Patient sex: F
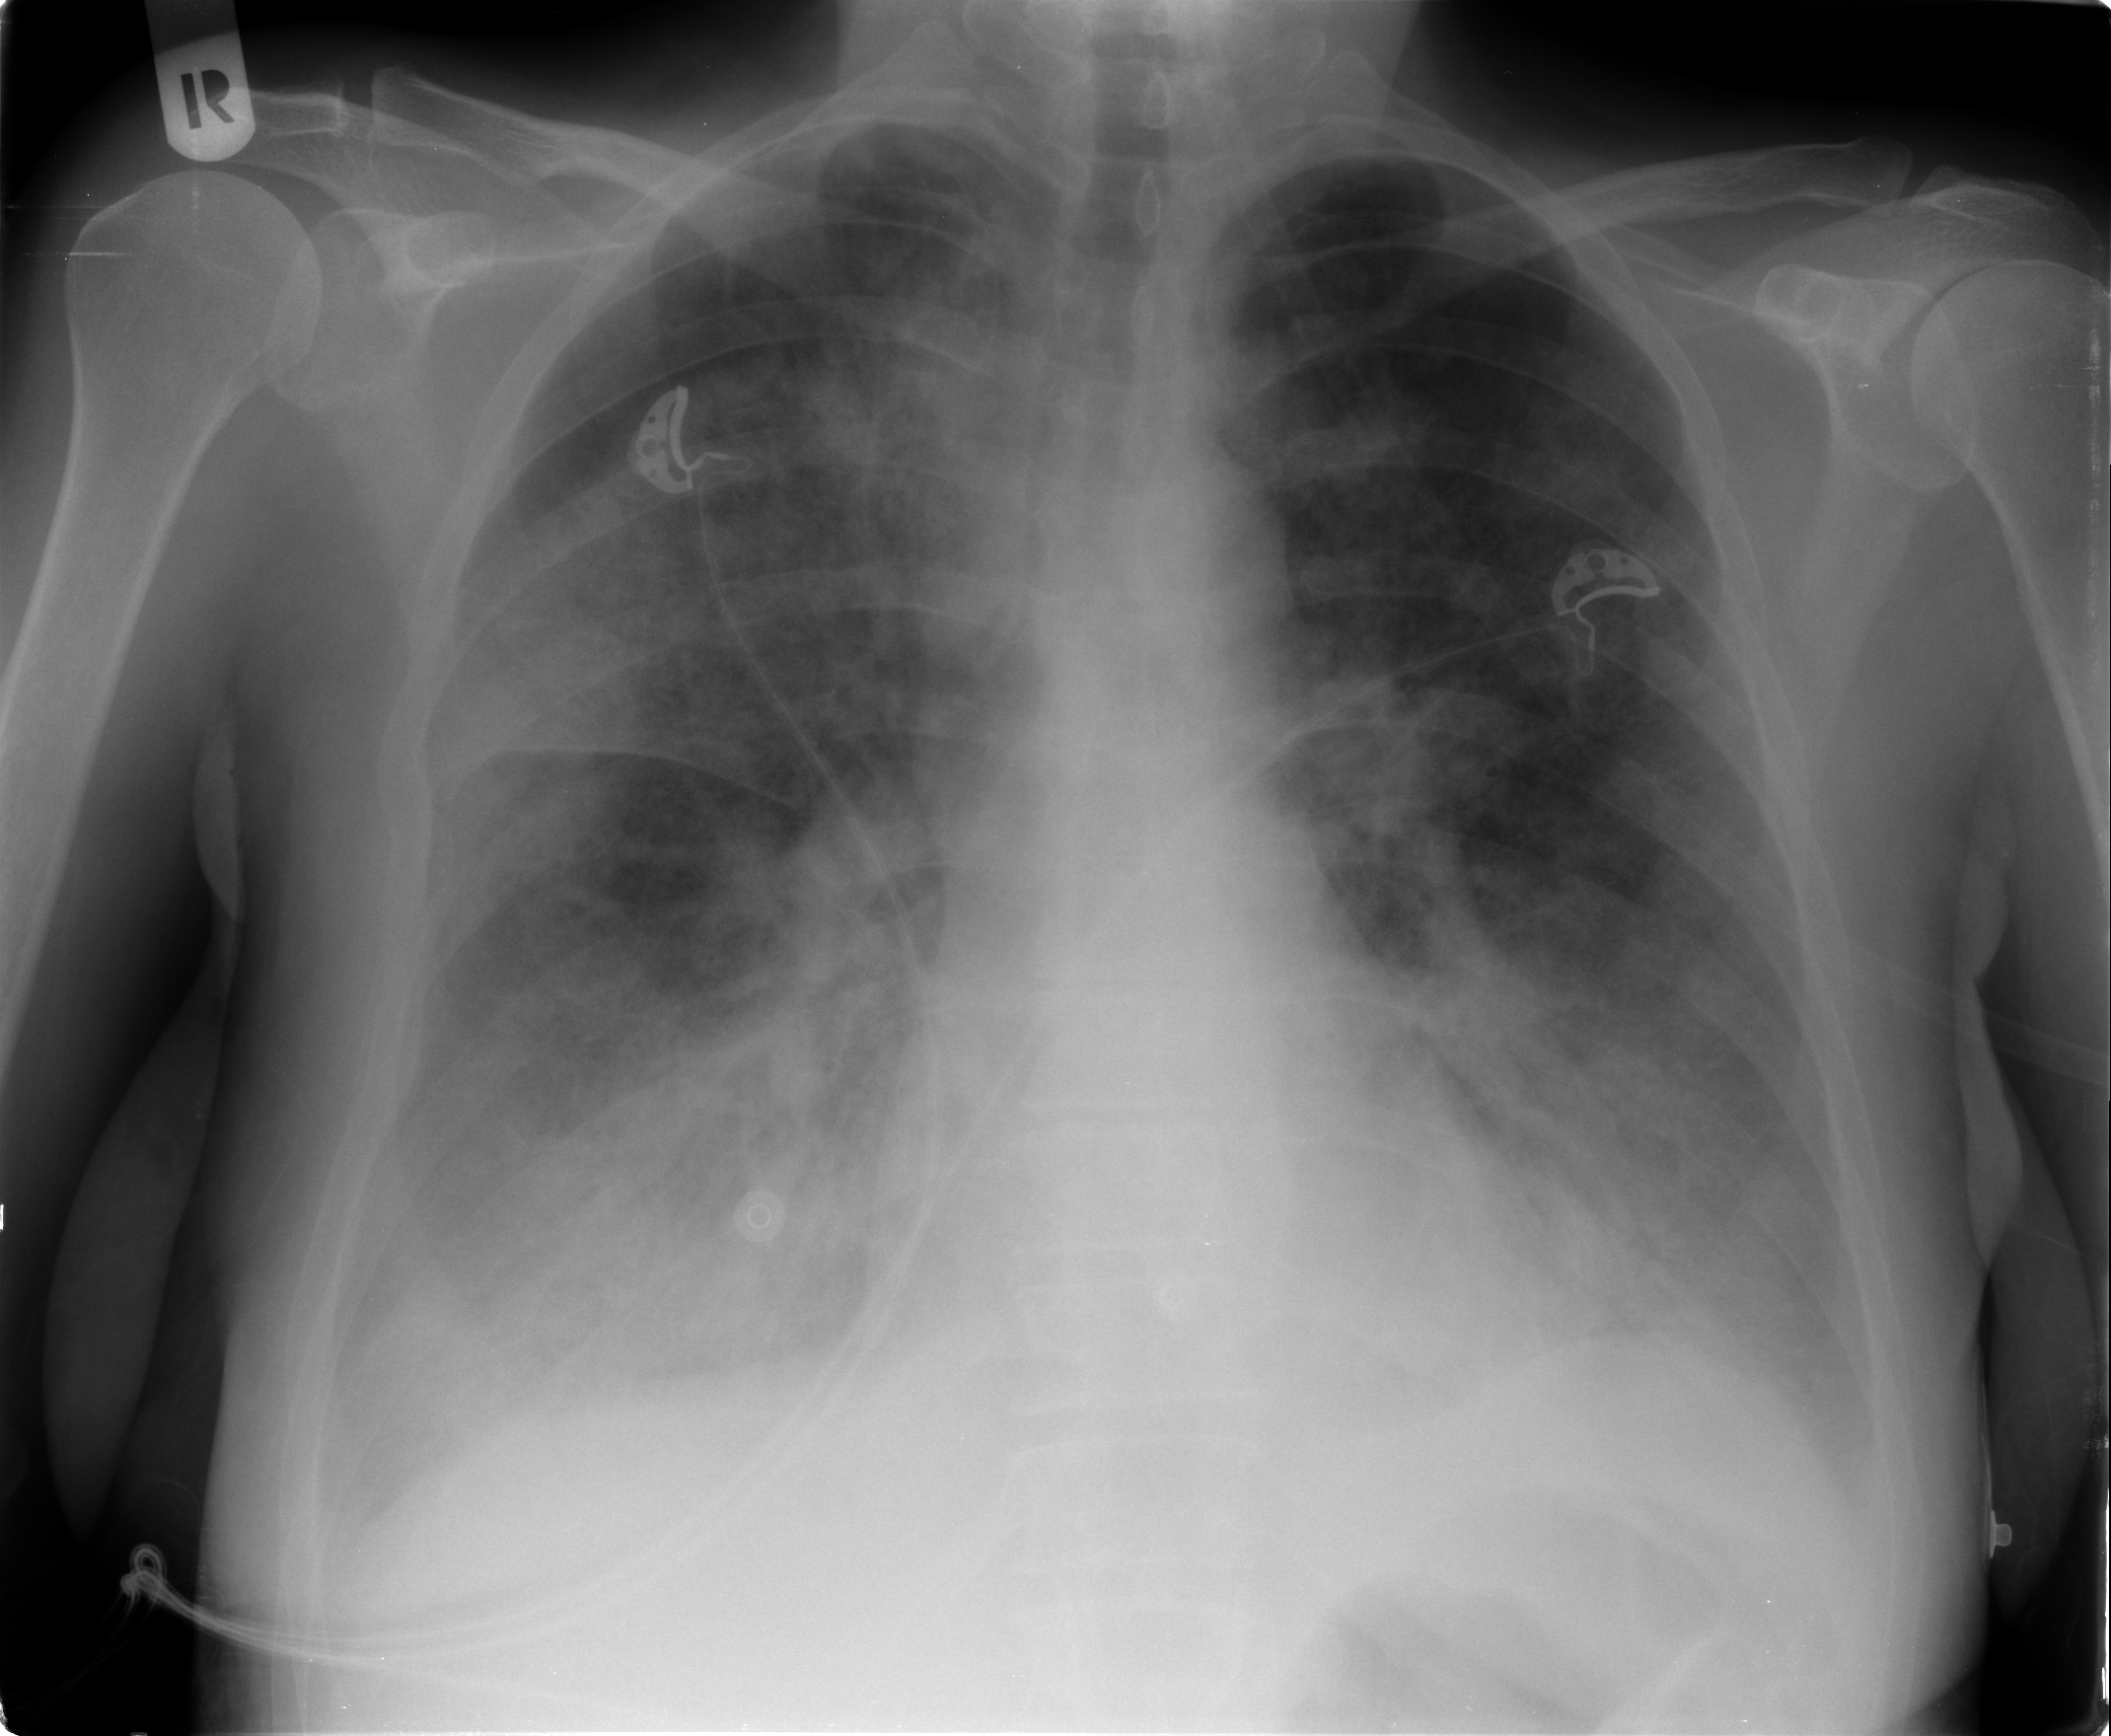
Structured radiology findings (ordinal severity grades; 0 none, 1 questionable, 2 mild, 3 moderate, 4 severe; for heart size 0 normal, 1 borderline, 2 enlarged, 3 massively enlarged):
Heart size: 0
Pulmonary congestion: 0
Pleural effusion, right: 2
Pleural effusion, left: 2
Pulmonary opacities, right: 3
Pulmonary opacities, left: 3
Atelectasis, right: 3
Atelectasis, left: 2